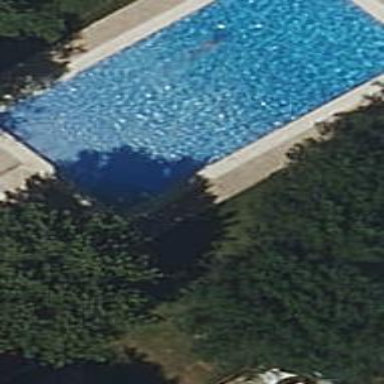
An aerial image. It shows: Swimming pool located in leisure land.